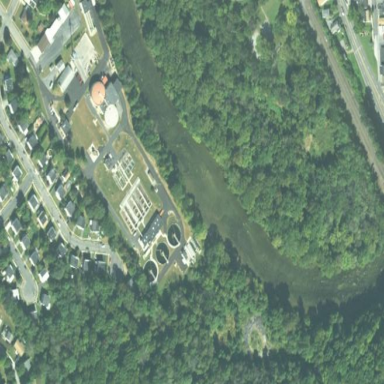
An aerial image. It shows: Wastewater plant.